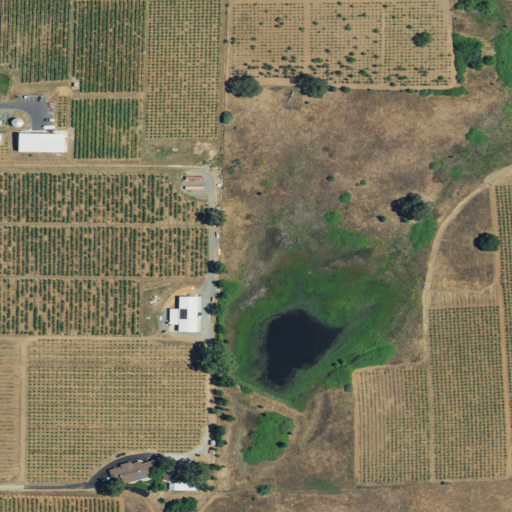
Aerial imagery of plain(s) in California named Shenandoah Valley containing grassland, cultivated crops, evergreen forest, shrub, woody wetlands, and open development